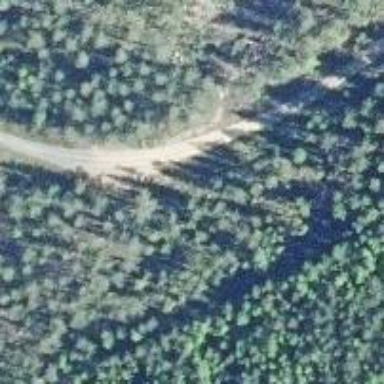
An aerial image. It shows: Track road.